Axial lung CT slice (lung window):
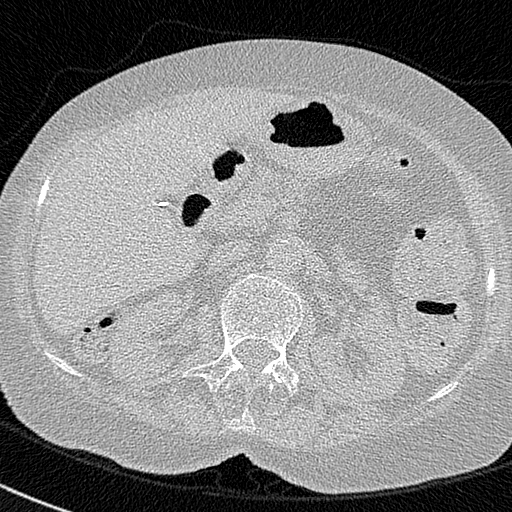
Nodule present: no